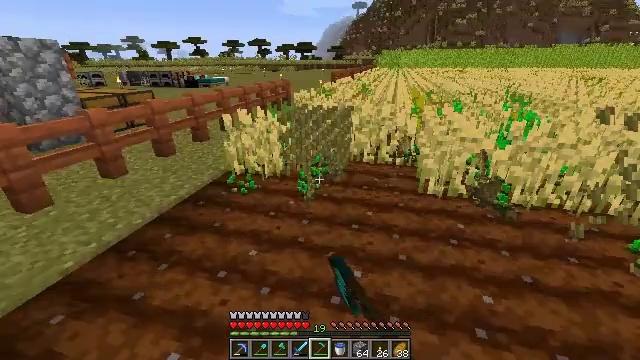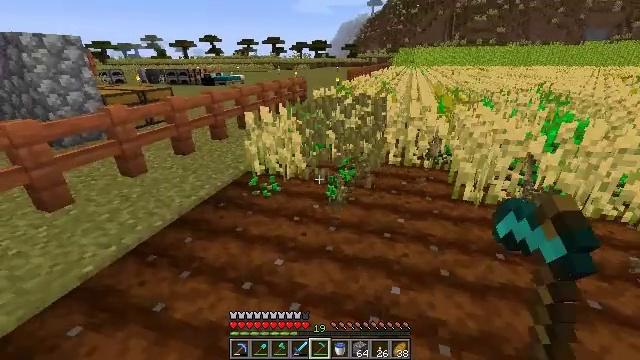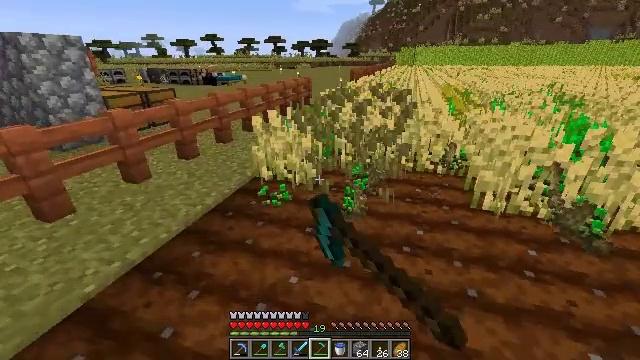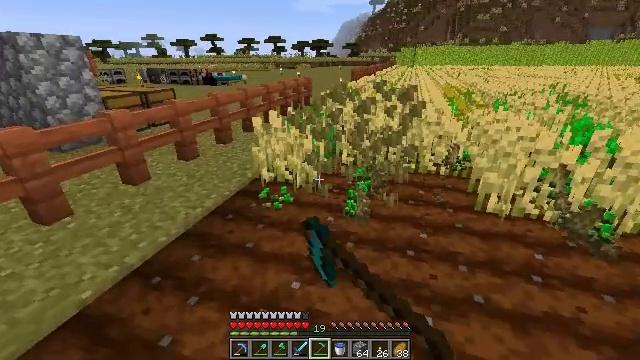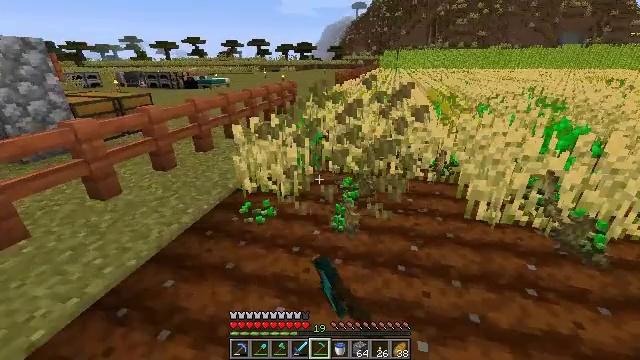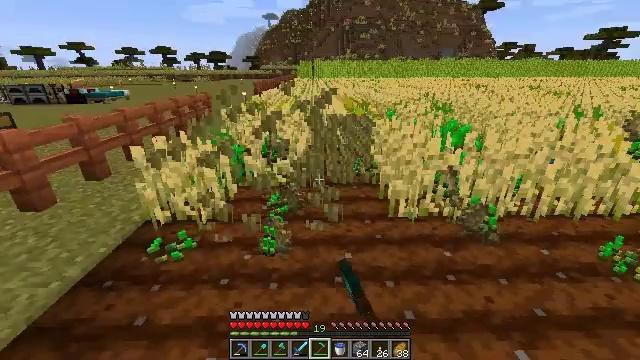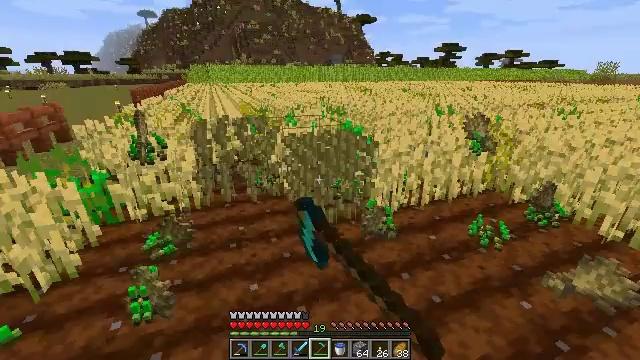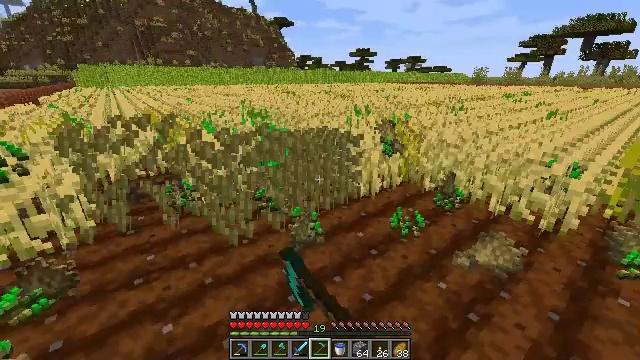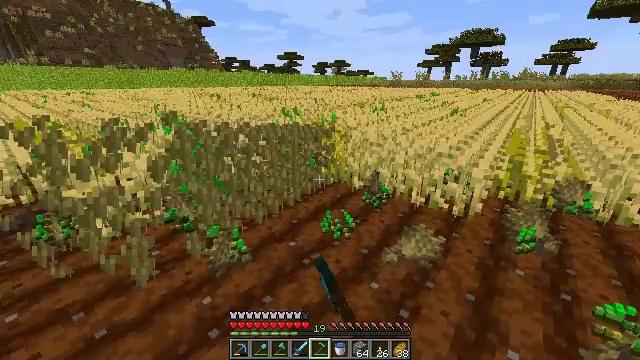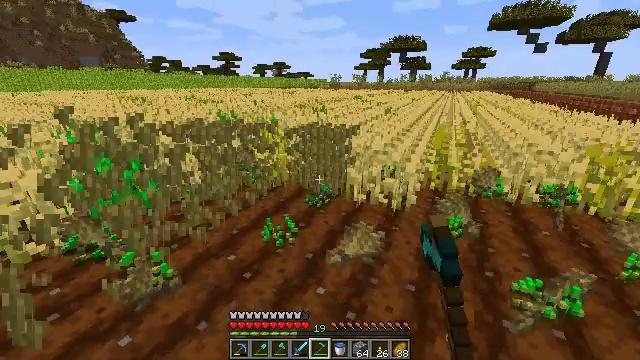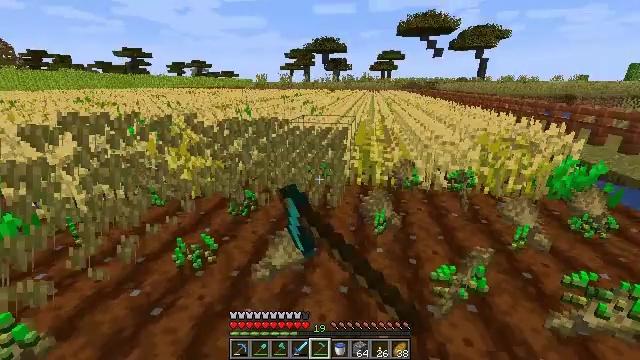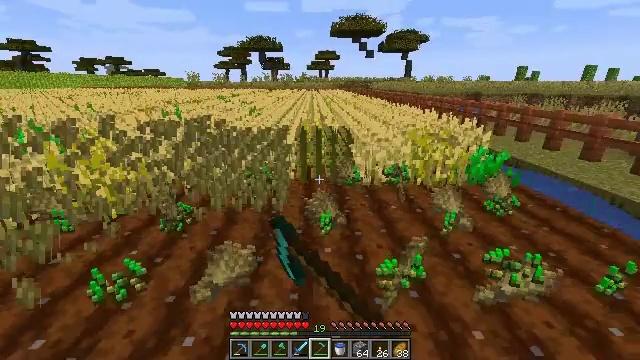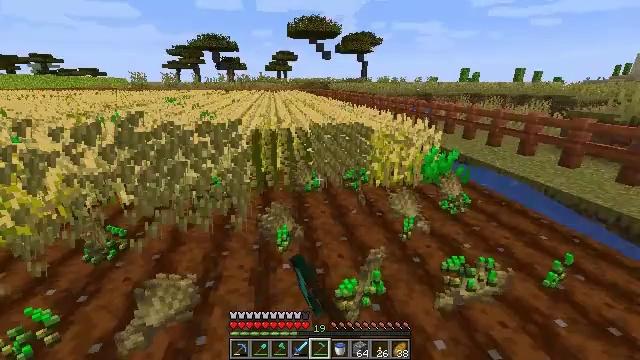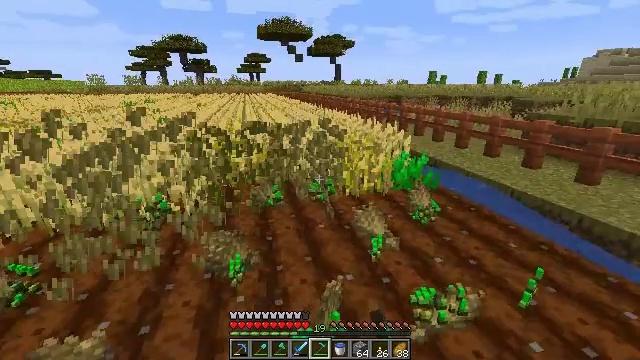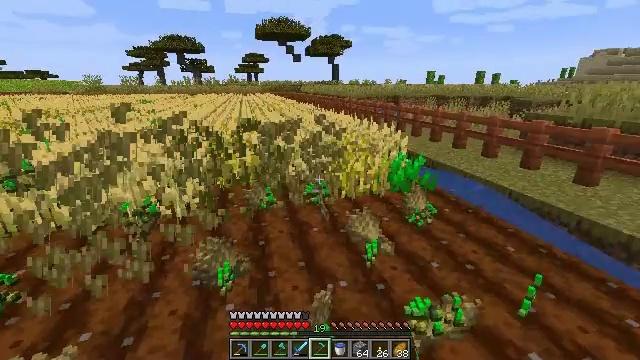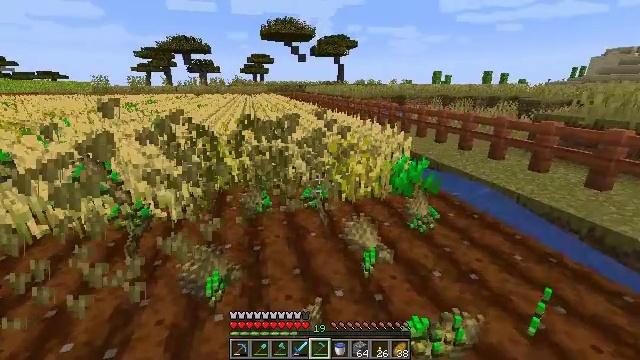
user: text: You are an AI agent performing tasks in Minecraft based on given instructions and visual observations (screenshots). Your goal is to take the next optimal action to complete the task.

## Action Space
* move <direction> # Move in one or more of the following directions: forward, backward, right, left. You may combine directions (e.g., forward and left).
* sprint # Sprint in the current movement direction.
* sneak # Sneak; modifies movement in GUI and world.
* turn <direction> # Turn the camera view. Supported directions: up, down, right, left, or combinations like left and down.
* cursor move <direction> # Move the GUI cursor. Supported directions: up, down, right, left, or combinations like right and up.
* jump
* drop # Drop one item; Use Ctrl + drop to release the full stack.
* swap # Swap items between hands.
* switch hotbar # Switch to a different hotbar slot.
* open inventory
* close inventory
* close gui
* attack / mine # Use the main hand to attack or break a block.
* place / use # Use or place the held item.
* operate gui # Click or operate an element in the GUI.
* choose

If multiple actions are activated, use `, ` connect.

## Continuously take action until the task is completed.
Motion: motion action
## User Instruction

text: Break the mature wheat plants.
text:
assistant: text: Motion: move forward and move left, turn left, attack / mine
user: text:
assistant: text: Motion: move forward and move left, attack / mine
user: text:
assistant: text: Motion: move forward and move right, attack / mine
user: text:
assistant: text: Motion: move forward and move right, turn right, attack / mine
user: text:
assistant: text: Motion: move forward and move right, turn right and up, attack / mine
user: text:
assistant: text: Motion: move forward and move right, turn right, attack / mine
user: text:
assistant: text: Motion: move forward and move right, turn right, attack / mine
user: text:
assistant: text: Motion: move forward and move right, turn right, attack / mine
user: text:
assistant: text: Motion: move forward and move right, turn right, attack / mine
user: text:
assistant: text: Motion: move forward and move right, turn right, attack / mine
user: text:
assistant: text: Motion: move forward and move right, turn right, attack / mine
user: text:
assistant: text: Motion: move forward and move right, turn right, attack / mine
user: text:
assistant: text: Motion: move forward and move right, turn right, attack / mine
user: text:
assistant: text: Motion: move forward and move right, attack / mine
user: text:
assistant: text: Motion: move forward and move right, turn left, attack / mine
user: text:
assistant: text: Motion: move forward and move right, turn left and down, attack / mine
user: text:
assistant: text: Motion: move forward and move left, turn left and down, attack / mine
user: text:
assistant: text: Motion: move forward and move left, turn left and down, attack / mine
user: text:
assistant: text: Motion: move forward and move left, turn left and down, attack / mine
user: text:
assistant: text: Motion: move forward and move left, turn left, attack / mine
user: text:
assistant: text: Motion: move forward and move left, turn left, attack / mine
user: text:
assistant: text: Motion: move forward and move left, turn left, attack / mine
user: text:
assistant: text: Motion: move forward and move left, turn left, attack / mine
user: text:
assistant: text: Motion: move forward and move left, turn left, attack / mine
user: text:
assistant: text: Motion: move forward and move left, attack / mine
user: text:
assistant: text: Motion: move forward and move left, attack / mine
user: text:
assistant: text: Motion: move forward and move left, turn right and up, attack / mine
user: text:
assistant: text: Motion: move forward and move right, turn right and up, attack / mine
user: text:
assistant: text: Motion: move forward and move right, turn right and up, attack / mine
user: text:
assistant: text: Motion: move forward and move right, turn right, attack / mine